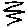
Label: zigzag